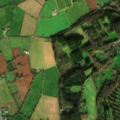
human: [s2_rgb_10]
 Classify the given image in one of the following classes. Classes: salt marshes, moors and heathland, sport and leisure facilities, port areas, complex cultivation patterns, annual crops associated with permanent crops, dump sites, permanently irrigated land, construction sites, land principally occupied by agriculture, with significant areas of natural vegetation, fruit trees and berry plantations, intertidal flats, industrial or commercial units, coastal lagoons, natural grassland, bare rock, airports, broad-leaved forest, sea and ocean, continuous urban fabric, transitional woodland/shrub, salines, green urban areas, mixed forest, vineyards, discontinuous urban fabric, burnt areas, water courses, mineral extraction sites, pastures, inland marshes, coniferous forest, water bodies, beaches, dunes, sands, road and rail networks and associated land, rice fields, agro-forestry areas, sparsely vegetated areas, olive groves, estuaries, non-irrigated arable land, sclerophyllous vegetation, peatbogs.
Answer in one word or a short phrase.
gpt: sport and leisure facilities, non-irrigated arable land, pastures